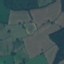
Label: Pasture